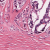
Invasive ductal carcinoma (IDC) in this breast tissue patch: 1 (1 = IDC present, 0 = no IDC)